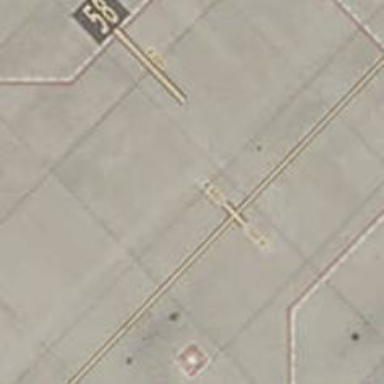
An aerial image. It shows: Airport parking position.